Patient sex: M
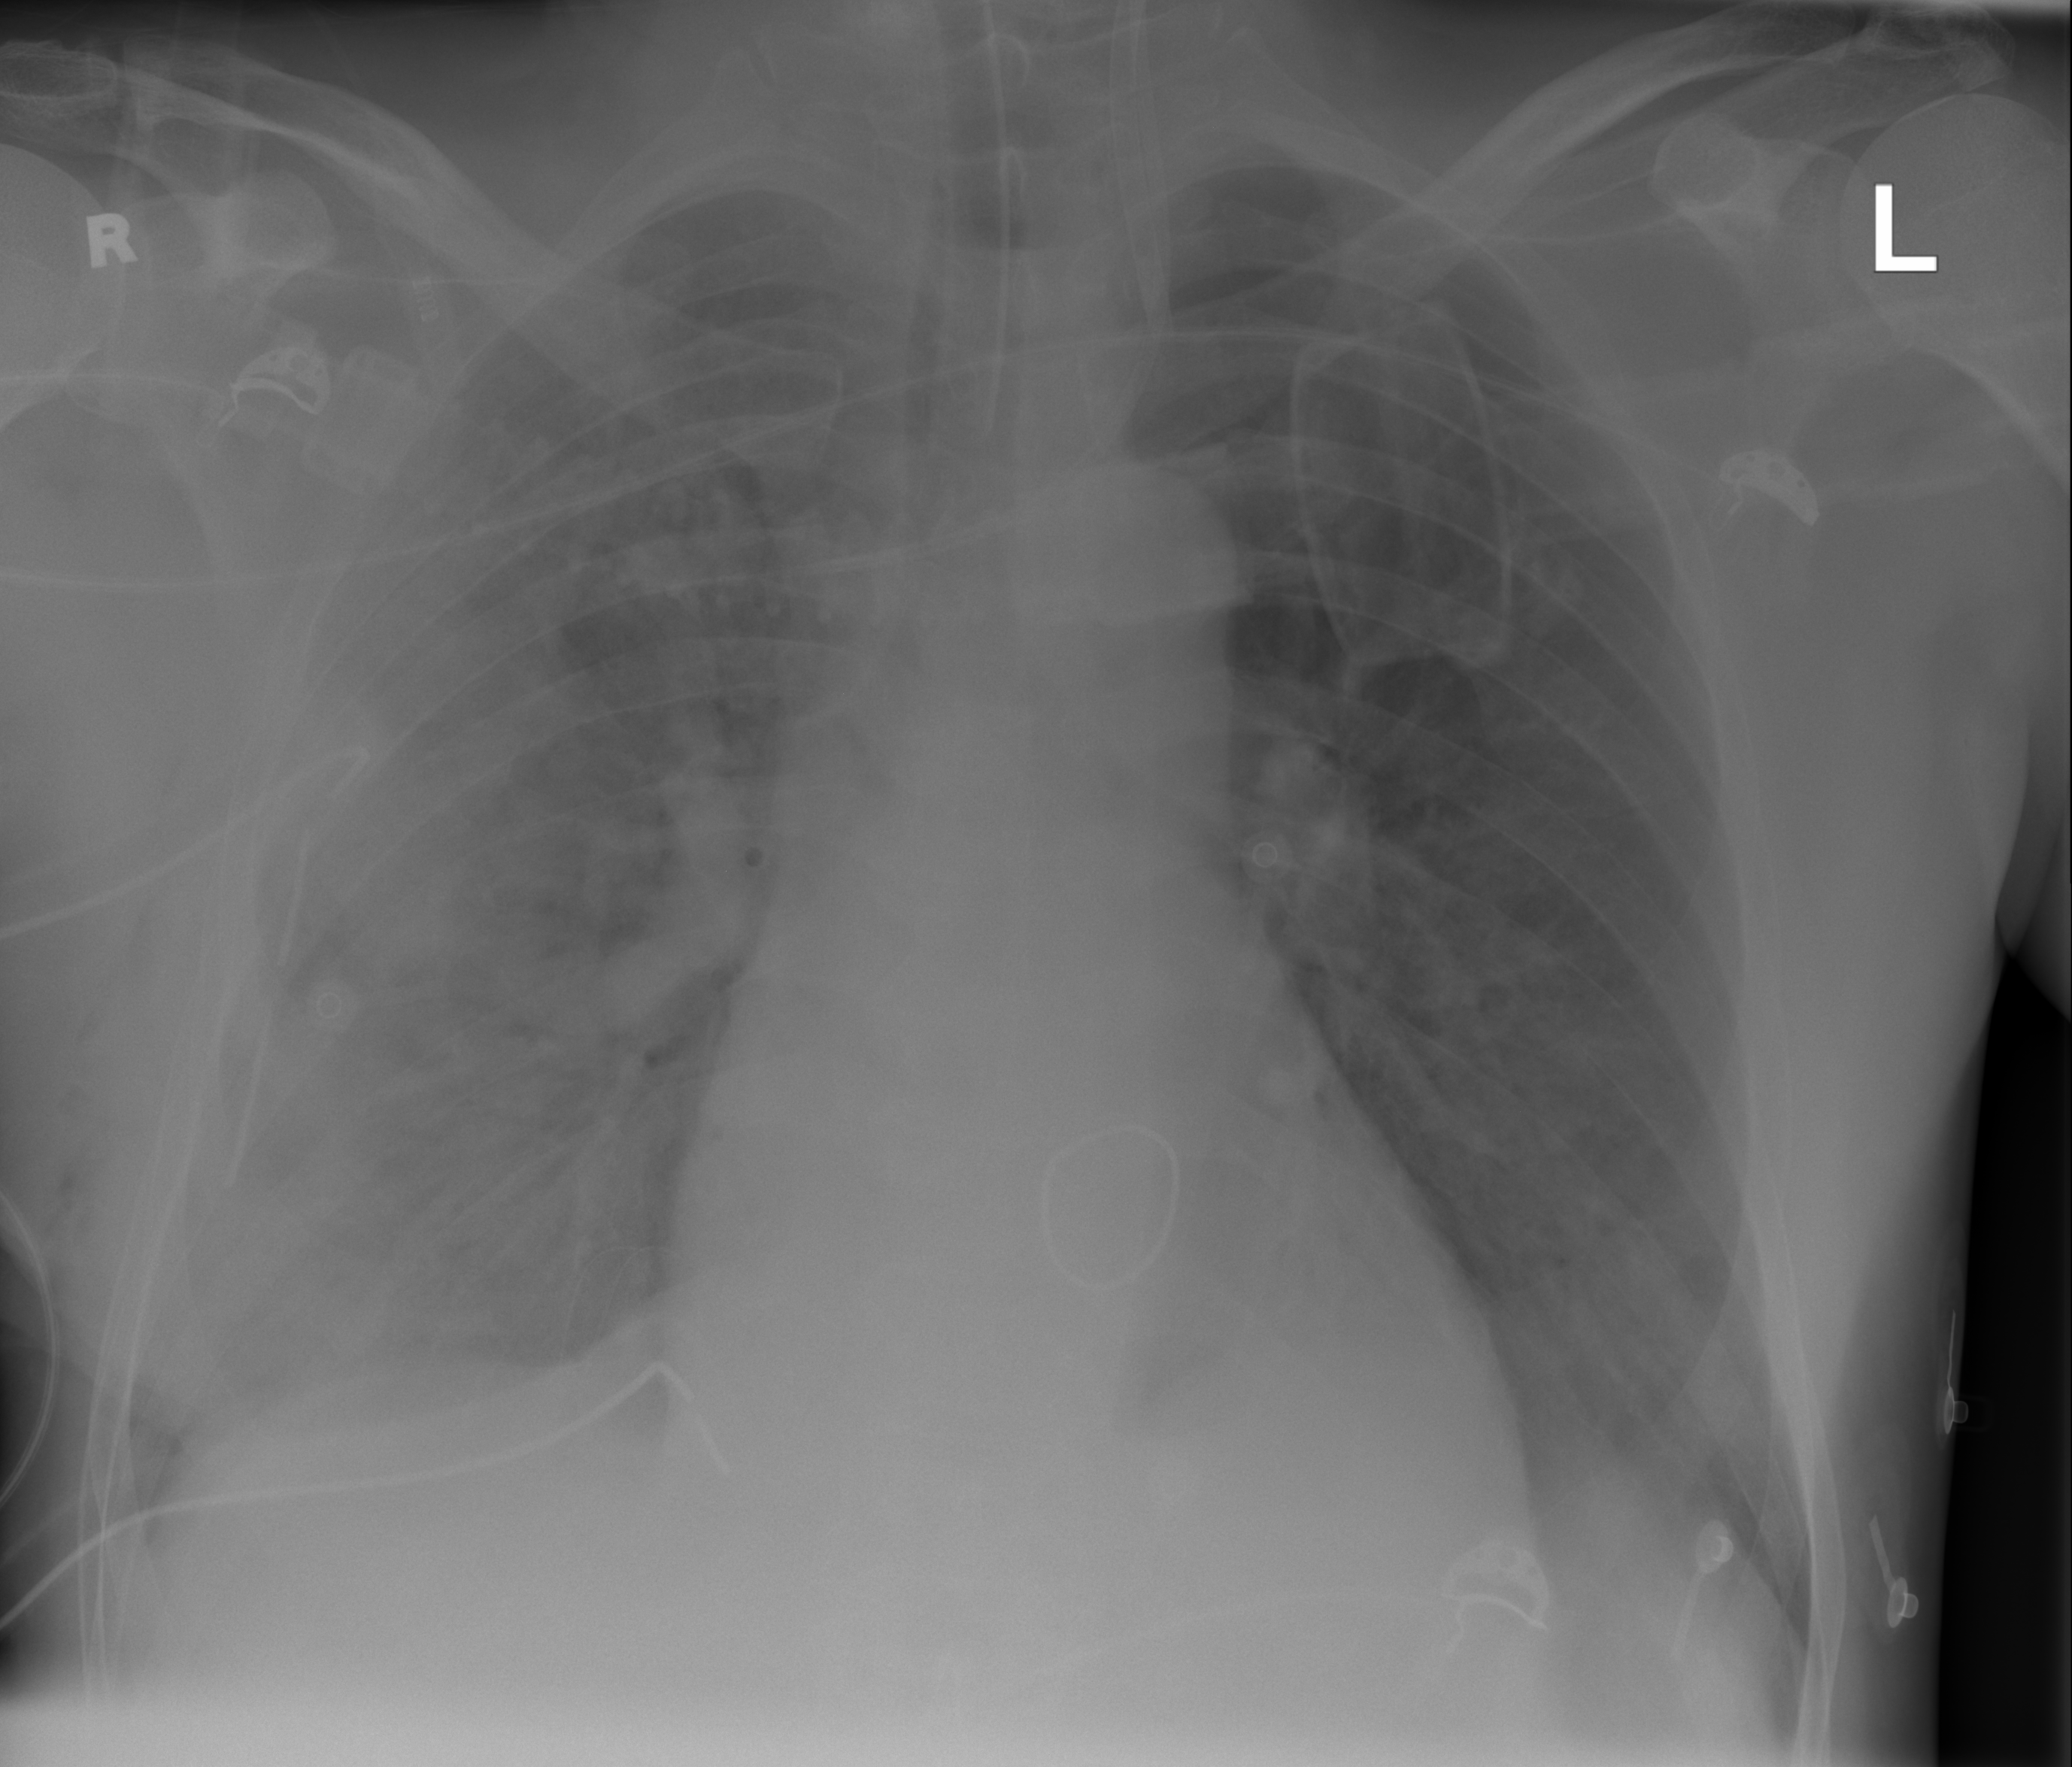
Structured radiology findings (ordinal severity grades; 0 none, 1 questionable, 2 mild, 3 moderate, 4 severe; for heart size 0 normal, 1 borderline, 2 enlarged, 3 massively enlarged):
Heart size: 0
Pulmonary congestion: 2
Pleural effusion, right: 3
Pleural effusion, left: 2
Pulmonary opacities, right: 0
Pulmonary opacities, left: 0
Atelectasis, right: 3
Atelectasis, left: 2